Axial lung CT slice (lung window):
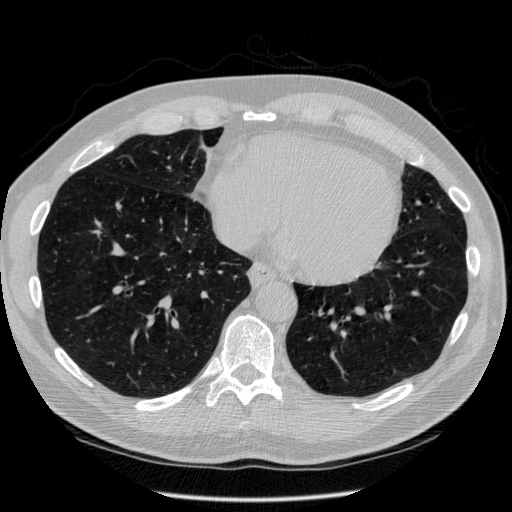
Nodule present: no